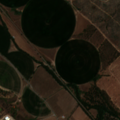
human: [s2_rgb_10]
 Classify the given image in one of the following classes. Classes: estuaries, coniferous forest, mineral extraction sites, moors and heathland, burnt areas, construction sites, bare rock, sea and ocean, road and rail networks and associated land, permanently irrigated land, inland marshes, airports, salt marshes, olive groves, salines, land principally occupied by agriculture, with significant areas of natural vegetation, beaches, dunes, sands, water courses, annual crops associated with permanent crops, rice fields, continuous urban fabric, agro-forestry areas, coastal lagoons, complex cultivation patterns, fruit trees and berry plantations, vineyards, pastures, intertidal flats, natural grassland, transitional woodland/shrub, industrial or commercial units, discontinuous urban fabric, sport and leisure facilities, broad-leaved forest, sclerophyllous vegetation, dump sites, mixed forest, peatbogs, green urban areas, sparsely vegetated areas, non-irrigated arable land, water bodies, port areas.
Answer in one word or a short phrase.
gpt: permanently irrigated land, broad-leaved forest, transitional woodland/shrub